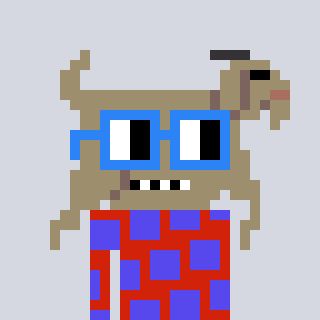
a pixel art character with square blue glasses, a goat-shaped head and a red-colored body on a cool background